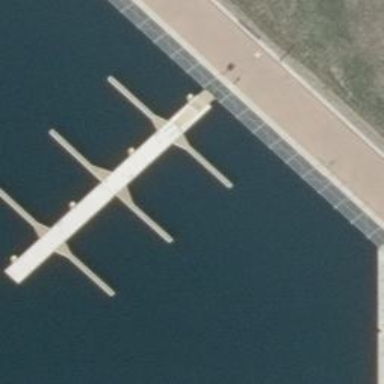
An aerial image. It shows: Man-made pier.